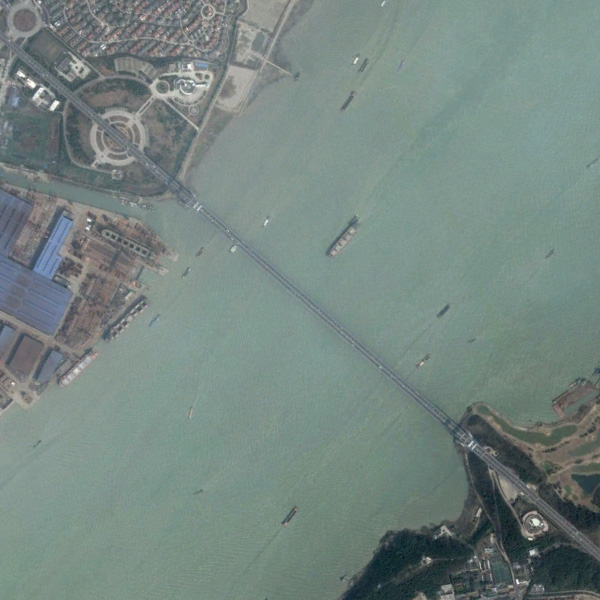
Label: Bridge